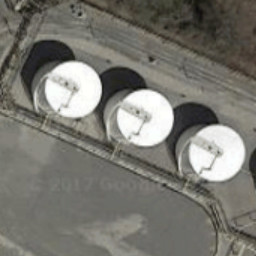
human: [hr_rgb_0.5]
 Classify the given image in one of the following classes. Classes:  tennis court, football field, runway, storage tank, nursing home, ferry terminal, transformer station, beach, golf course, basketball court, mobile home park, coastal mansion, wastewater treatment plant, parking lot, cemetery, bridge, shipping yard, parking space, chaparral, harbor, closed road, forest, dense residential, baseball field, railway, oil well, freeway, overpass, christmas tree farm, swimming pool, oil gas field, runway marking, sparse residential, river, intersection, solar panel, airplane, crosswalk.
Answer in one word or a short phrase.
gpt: storage tank